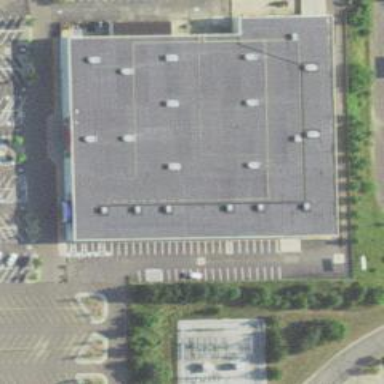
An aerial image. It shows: Retail building.